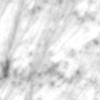
Label: no_change